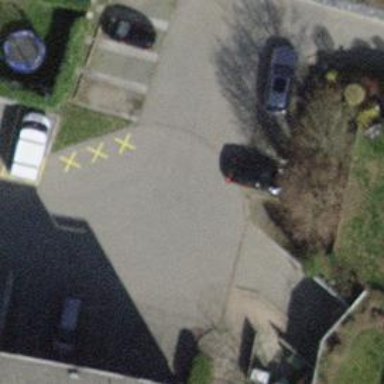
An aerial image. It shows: Turning circle on the road.